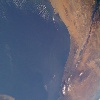
Label: water